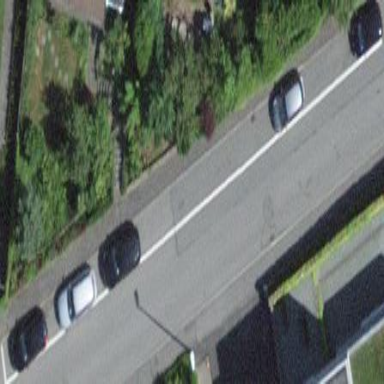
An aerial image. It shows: Parking lane with parallel orientation.